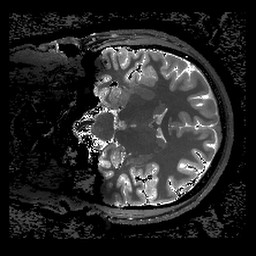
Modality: T1map
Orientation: coronal